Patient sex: M
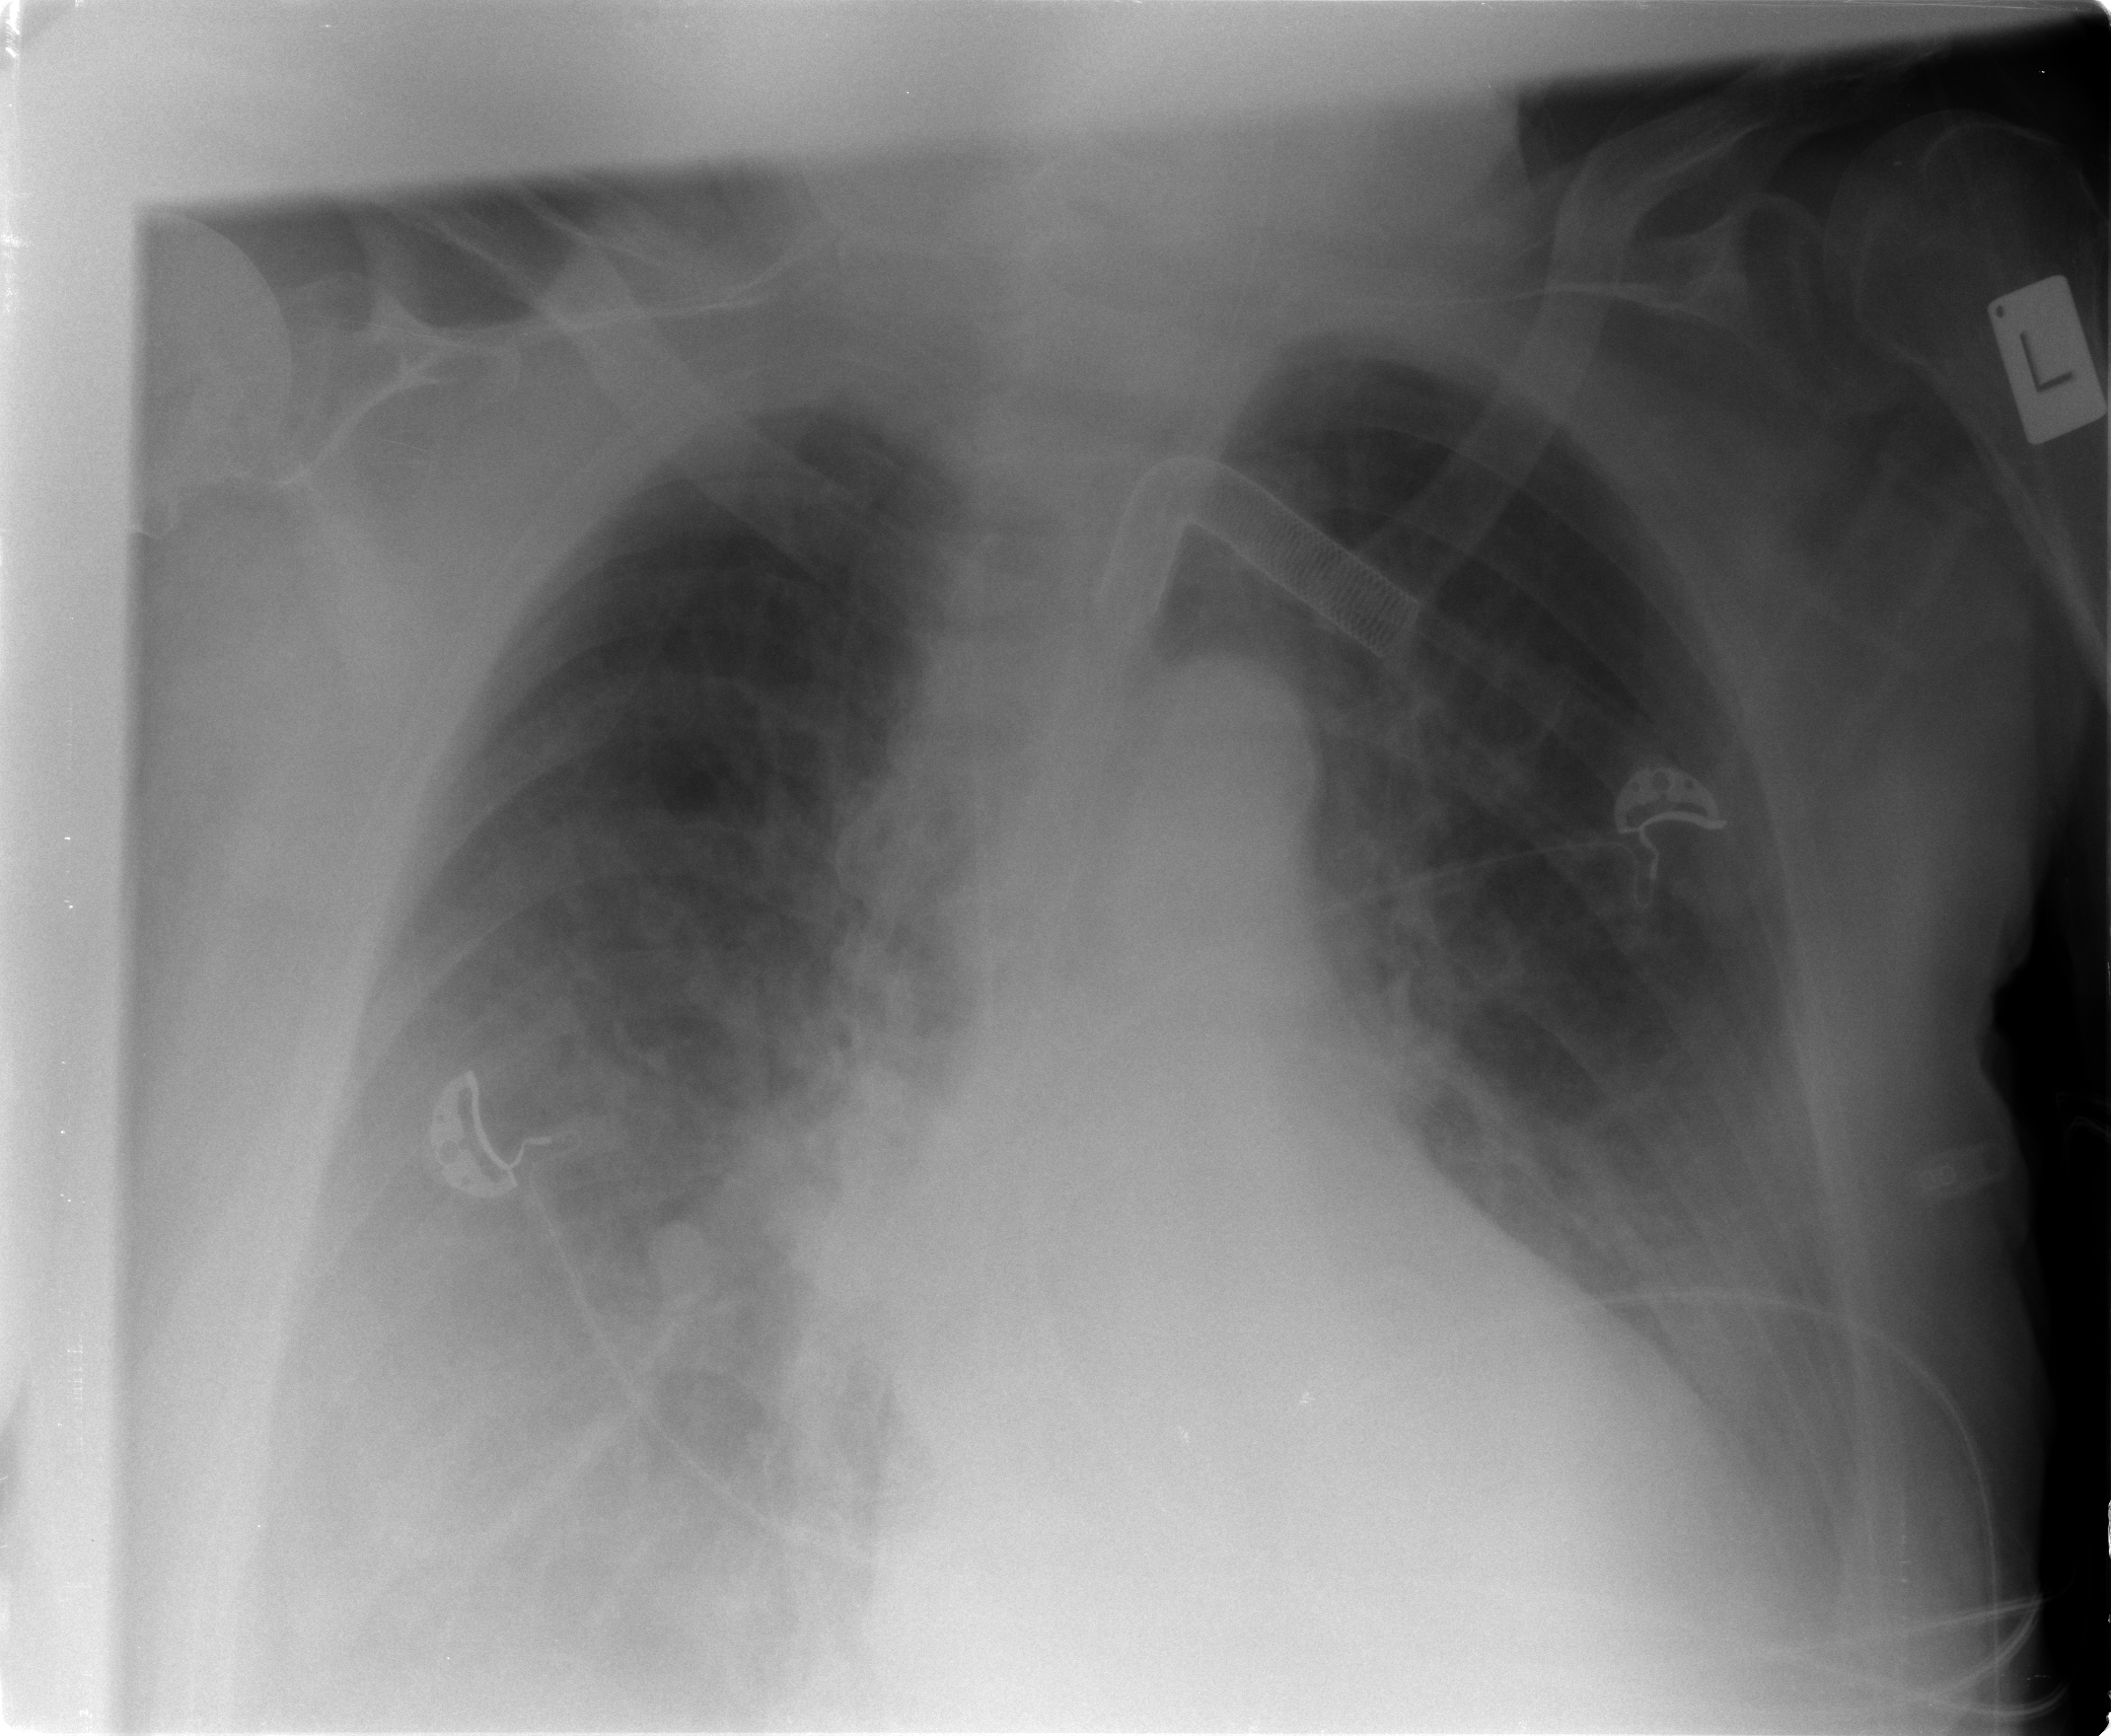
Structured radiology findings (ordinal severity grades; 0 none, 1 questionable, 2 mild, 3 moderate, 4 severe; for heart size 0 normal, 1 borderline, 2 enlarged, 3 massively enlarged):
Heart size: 2
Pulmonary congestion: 1
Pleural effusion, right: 3
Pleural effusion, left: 3
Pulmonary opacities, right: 2
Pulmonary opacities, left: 2
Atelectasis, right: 3
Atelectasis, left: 2